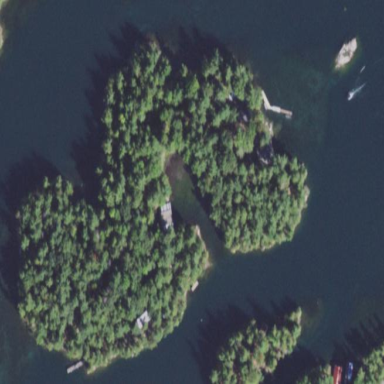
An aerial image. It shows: Islet.